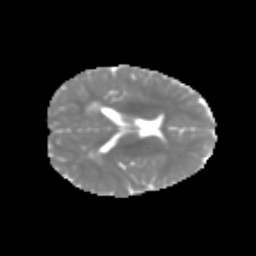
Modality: MD
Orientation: axial
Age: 7
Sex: male
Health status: healthy